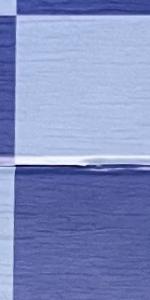
Label: Empty